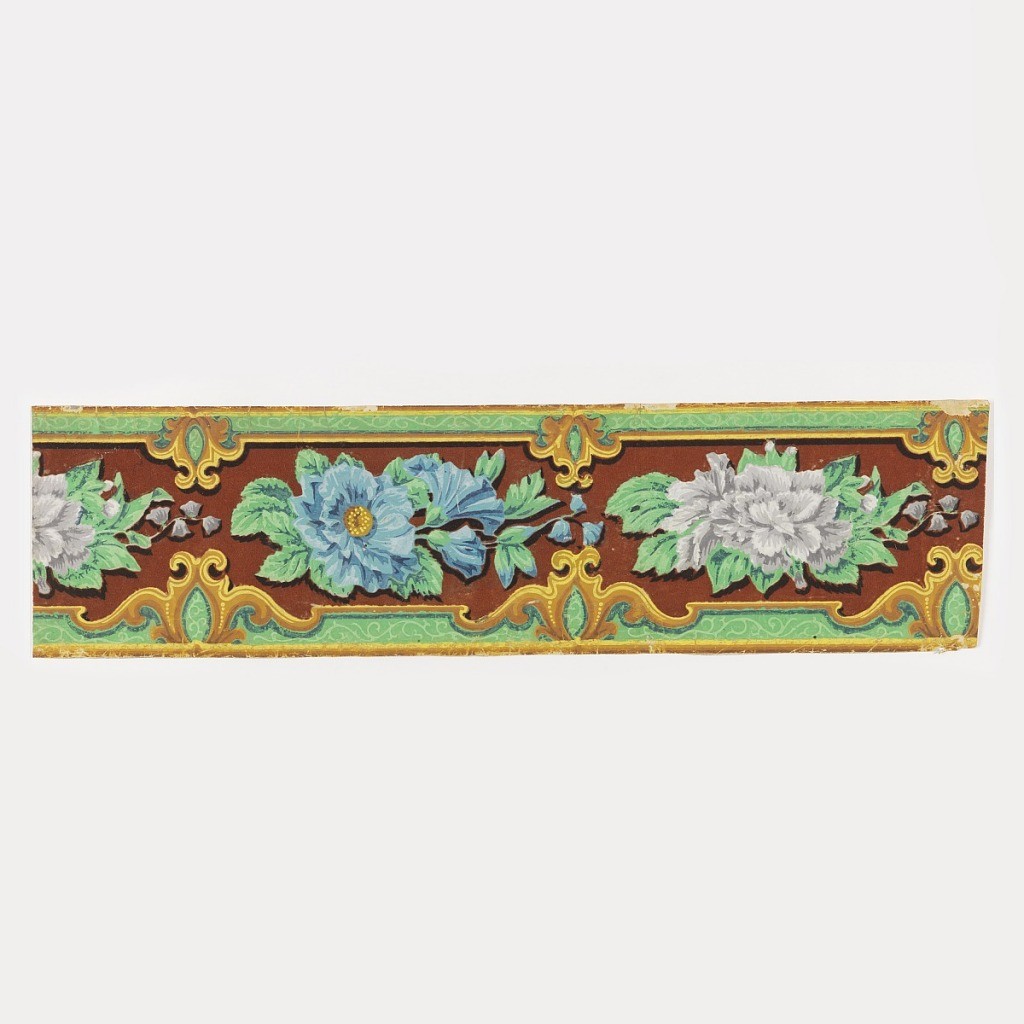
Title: Border
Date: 1835–45
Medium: Block-printed and flocked on handmade paper
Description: Rococo moldings decorate the upper and lower edgings; enclosed between them, with a flocked background is a frieze of flowers of alternating colors; printed in yellow, gold, blues, greens, with a rust and dark brown flocked background.

H# 555